Question: I'm wondering if this is possible with CSS. I want my background image to begin from an absolute center alignment and tile repeat outwards from there.

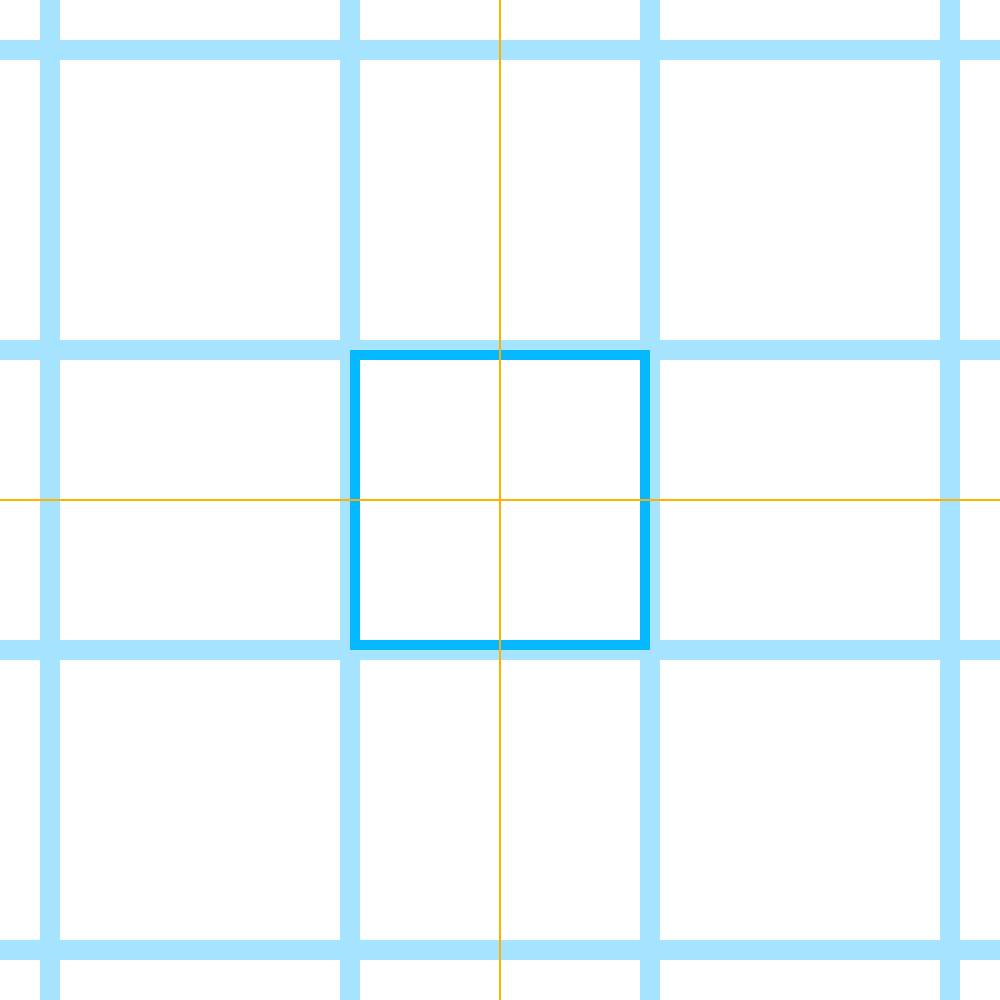
Answer: Found the solution:
'''
background-attachment: fixed
'''
See example: <URL>